Question: We have implemented a multi-tenant single sign-on scenario in our web application based on Azure AD. Everything is fine here, single sign-on is working as expected.
In the attached screenshot, you see the basic settings of the application entry in the Azure AD. (Ok, you do not see a lot, everything is blacked out here.)
So, in general, we have set the sign-on url of the web application to a specific path called "/Account/SignIn". This is the controller action where we initiate an OpenID Connect challenge via OWIN. In the challenge, we also provide a redirect url, so after the user has been authenticated by Azure AD, we can redirect him or her to a desired landing page.
In contrast to that, the reply url of the Azure AD application entry is set to the root url of the web application. We did this in order to hide complexity of our application from the public. When exposing a special path here, we would have to update this path if there were changes on our application logic.
We have now added our web application to the Office 365 App Launcher for some users by assigning the application to those users in Azure AD. Unfortunately, the app tile in the App Launcher redirects the user to the root url of our web application (which is the reply url in the Azure AD application entry, as described above) and not to our landing page for authenticated users. The root url of our web app does not require authentication, so the user needs to click on "Sign in" in our web app to force the single sign-on process. This is not the desired behaviour...
The question is whether we really need to expose our landing page as reply url in the Azure AD application entry? Any updates on the path of the landing page will cause changes to the reply url.
In addition, the app is multi-tenant. When making changes on the application entry in our Azure developer tenant, those changes will not affect the application entries in our customers' tenants. Instead, the customer needs to revoke the access to our application and to grant access again by consenting to the requested permissions.
What are the best practices here? Thanks for your help.
Best regards,
Dustin
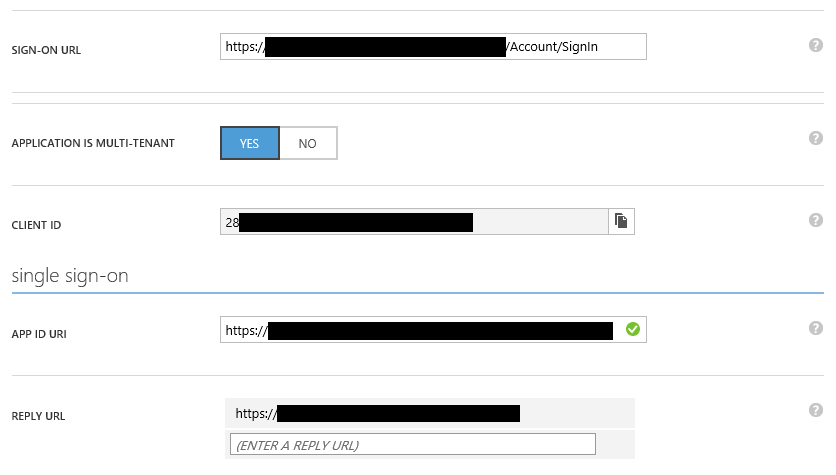
Answer: This was recently fixed to use the sign on url of the web application rather that the reply address. Can you try that please and let us know if this now works for you?
Thanks